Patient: sex M, age 65
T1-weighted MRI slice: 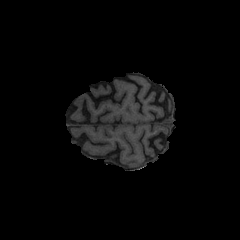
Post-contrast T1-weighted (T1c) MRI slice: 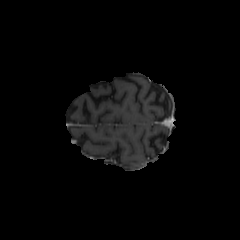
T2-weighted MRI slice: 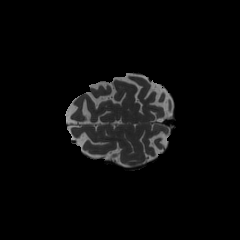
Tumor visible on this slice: no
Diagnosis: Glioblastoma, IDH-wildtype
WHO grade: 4